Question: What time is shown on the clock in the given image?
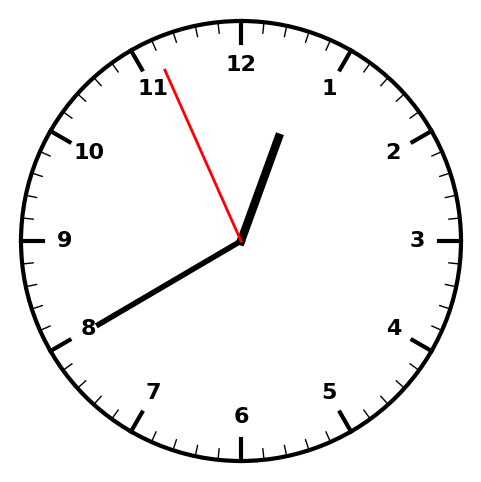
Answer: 12:39:56